Platform: macOS
Application: Cursor
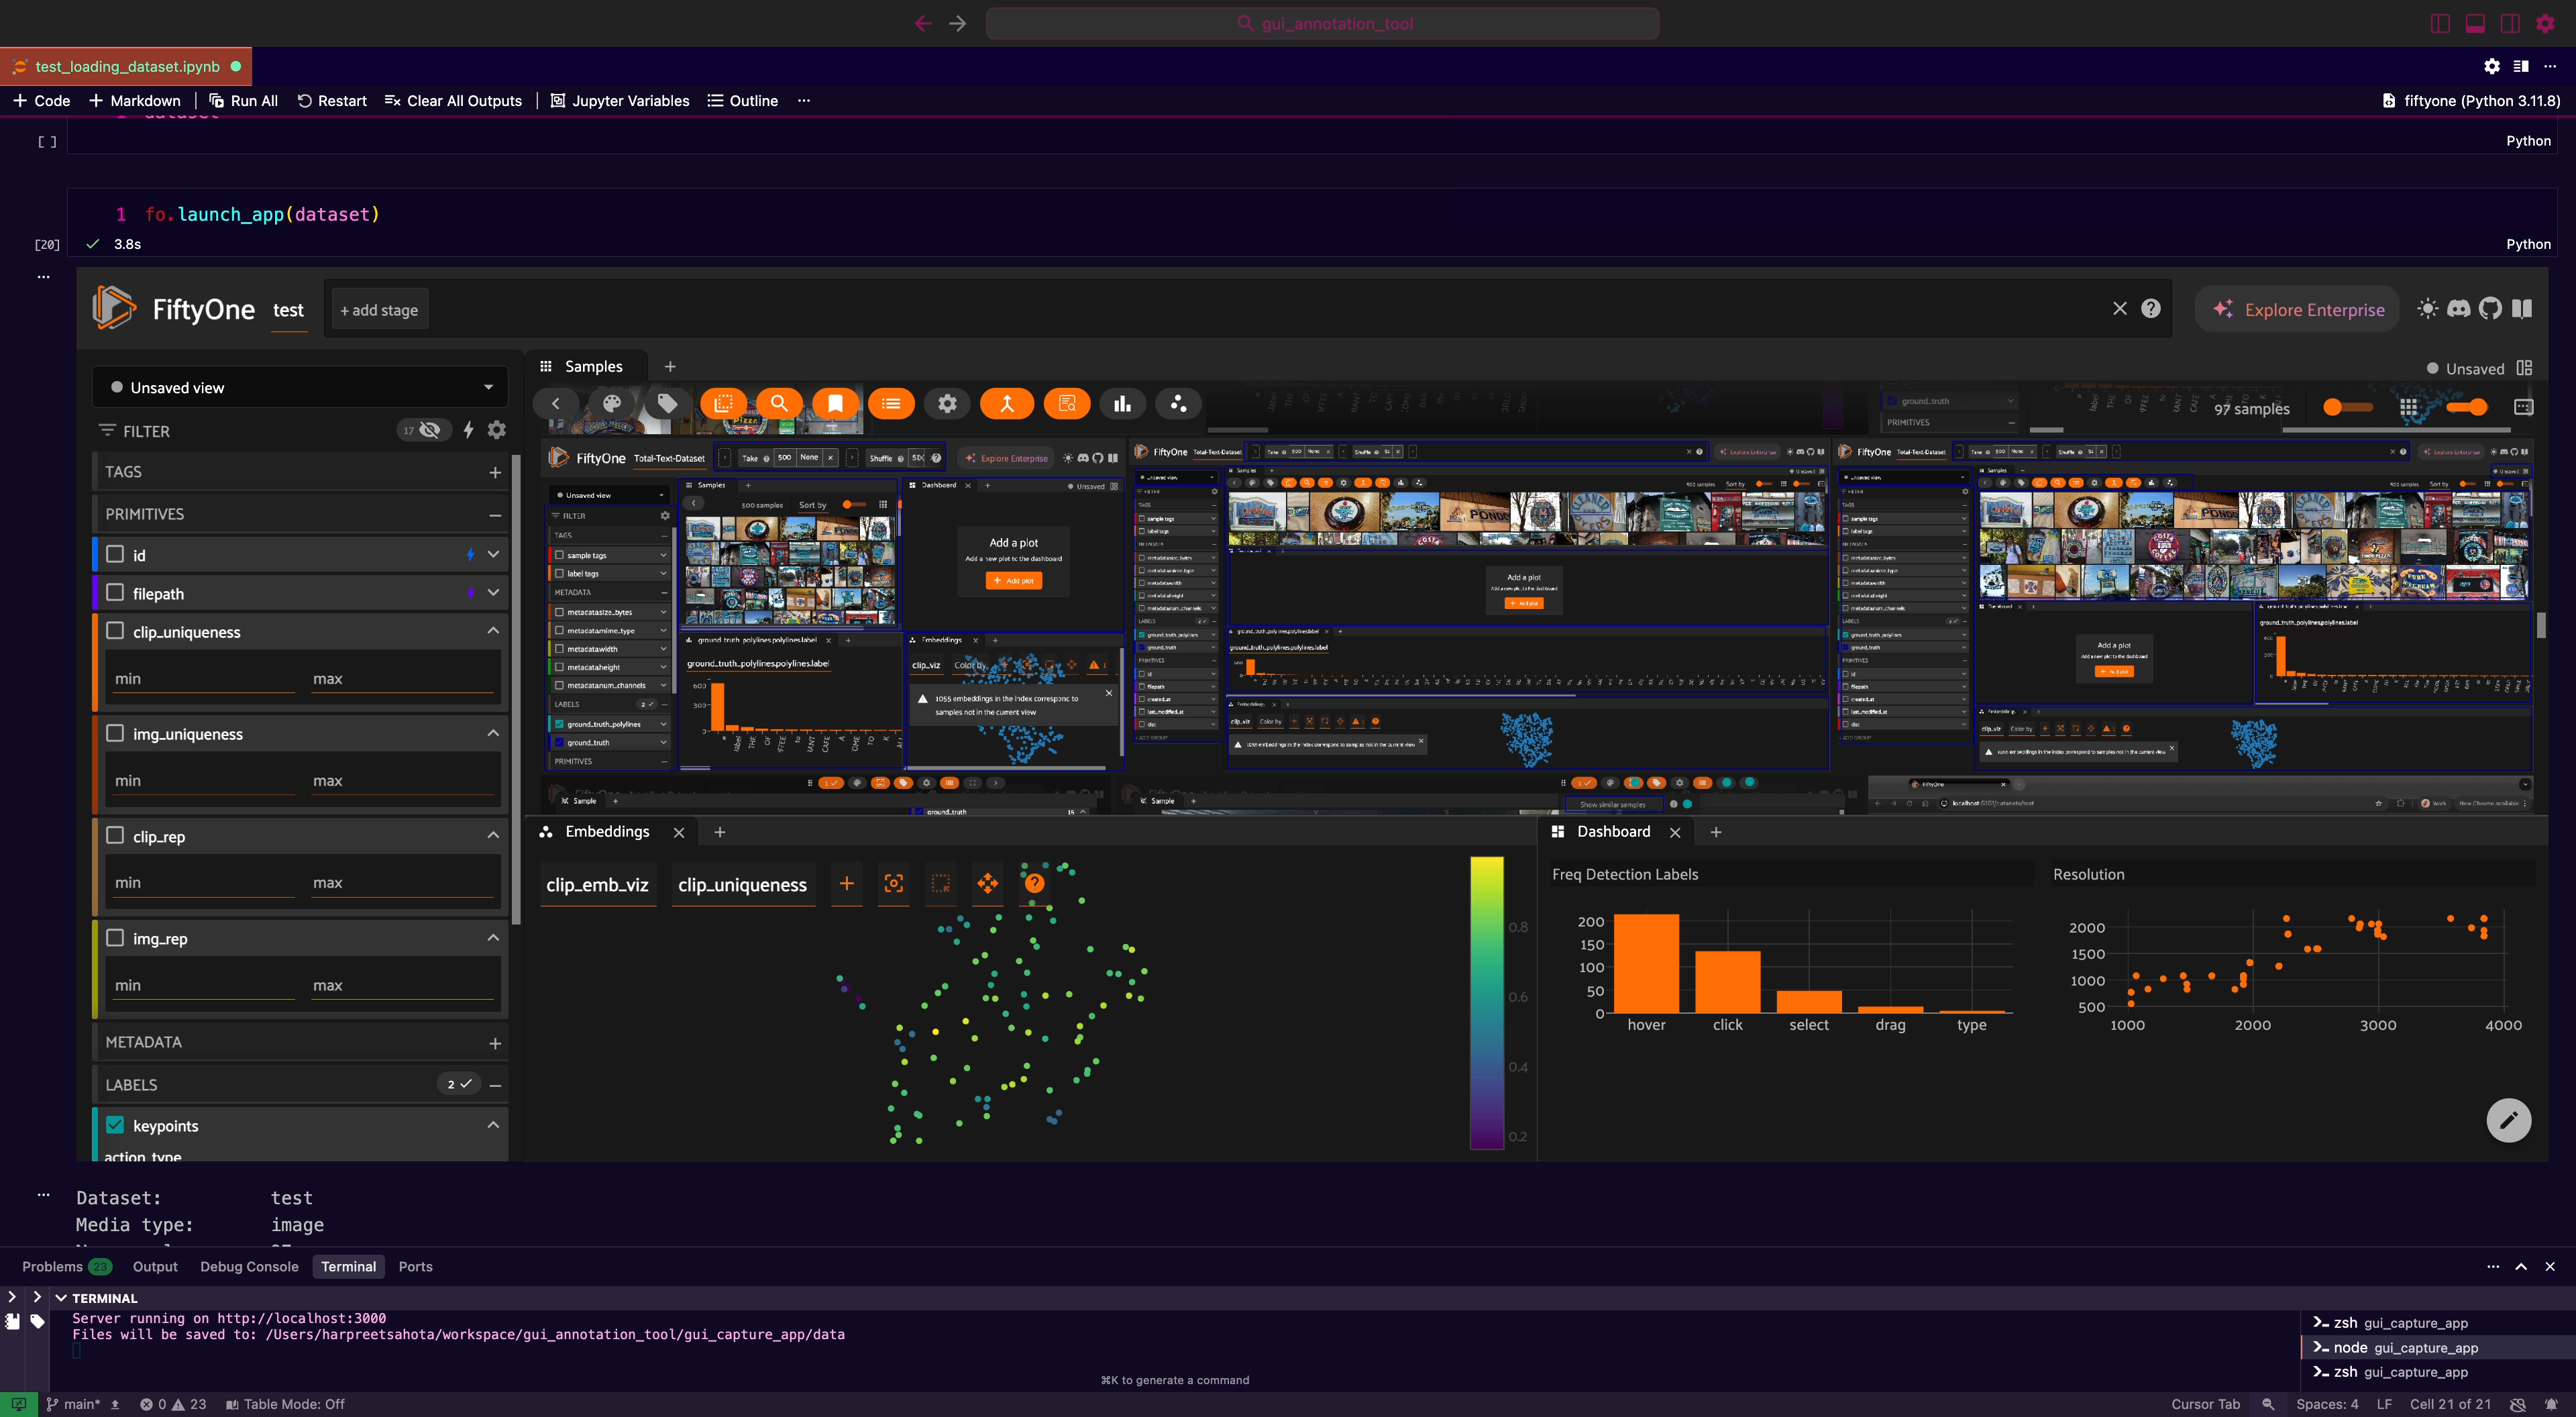
task_description: Locate the embeddings panel in the current workspace
action_type: hover
element_info: Menu Item

task_description: Locate the Dashboard panel in the current workspace
action_type: hover
element_info: Menu Item

task_description: Locate the actions row toolbar
action_type: hover
element_info: Menu Item

task_description: Locate the sidebar
action_type: hover
element_info: Menu Item

task_description: Locate the samples panel in this workspace
action_type: hover
element_info: Menu Item

task_description: Locate the view bar
action_type: hover
element_info: Menu Item

task_description: Open the workspaces menu and save this as a new workspace
action_type: click
element_info: Button